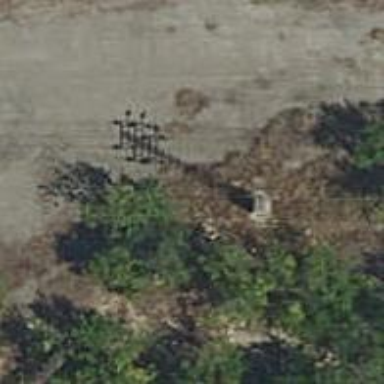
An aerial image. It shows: Power pole.